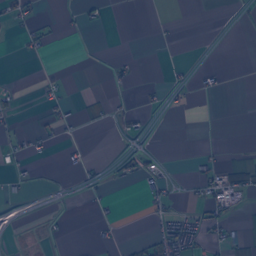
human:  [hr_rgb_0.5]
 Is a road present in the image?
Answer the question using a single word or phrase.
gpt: yes

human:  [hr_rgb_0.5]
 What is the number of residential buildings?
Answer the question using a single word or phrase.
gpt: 496

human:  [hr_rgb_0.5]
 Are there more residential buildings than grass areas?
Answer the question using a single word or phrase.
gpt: yes

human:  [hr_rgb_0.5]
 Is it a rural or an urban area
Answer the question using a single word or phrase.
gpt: urban

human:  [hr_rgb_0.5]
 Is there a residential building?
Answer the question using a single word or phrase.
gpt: yes

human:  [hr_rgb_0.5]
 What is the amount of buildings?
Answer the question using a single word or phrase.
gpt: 517

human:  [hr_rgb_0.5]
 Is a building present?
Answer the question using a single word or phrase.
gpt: yes

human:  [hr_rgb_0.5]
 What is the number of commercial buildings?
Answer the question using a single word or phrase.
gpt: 10

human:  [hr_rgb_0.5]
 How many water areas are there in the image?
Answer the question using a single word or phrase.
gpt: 14

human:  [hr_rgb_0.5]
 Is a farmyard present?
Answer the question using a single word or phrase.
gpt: yes

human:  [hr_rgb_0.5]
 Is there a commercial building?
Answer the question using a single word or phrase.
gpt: yes

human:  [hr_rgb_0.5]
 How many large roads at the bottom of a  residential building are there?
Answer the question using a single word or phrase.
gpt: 0

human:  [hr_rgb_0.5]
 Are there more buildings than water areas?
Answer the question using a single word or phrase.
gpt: yes

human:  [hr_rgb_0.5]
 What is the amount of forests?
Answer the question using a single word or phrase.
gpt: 23

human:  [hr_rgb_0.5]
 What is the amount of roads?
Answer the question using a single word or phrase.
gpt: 276

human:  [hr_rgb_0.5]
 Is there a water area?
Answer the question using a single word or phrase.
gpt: yes

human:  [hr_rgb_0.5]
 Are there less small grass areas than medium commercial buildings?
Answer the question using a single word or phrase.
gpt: no

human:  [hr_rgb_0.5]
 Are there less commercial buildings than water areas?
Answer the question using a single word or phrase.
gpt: yes

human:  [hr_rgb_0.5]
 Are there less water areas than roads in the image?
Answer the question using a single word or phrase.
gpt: yes

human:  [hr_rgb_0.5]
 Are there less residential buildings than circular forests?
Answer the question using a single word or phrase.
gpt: no

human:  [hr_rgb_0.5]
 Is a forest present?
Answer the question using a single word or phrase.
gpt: yes

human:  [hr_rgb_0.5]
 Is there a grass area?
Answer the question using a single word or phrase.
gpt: yes

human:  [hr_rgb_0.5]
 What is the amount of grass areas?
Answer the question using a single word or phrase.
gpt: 117

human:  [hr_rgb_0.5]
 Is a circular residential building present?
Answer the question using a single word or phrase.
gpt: yes

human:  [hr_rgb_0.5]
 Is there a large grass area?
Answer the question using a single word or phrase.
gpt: yes

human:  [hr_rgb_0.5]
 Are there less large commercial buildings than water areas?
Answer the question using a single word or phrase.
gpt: yes

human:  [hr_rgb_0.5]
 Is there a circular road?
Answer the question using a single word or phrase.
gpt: no

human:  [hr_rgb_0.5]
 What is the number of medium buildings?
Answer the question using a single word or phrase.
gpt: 11

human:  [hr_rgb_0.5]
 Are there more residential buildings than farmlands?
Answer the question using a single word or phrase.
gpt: yes

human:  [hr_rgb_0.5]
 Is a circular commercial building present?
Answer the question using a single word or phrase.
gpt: no

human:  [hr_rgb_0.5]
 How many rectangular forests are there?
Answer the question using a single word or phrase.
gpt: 4

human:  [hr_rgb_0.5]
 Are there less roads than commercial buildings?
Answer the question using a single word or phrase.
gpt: no

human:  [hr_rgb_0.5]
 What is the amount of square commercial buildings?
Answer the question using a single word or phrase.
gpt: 0

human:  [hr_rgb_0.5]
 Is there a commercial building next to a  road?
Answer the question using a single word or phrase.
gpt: yes

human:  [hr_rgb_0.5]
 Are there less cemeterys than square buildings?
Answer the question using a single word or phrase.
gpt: no

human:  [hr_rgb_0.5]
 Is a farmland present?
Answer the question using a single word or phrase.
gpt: yes

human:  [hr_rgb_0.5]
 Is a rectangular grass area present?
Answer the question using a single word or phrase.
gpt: yes

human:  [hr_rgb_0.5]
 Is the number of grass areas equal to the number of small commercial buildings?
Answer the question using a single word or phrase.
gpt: no

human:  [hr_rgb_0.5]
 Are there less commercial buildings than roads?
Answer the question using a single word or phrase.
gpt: yes

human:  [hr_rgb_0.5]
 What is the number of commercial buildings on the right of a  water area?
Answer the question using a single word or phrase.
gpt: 8

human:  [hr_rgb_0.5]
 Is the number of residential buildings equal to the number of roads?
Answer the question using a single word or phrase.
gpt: no

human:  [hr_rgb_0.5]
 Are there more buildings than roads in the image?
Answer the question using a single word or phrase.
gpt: yes

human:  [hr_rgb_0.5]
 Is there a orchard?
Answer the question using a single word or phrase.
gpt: yes

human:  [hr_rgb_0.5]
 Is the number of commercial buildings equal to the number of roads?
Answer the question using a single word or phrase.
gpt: no

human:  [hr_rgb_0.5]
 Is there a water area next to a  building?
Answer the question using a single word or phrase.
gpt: yes

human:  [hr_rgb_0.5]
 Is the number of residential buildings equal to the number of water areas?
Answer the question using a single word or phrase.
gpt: no

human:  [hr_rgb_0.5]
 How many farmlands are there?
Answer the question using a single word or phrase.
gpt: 49

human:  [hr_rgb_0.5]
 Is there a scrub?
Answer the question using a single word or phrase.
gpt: yes

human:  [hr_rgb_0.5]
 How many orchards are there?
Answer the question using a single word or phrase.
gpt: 10

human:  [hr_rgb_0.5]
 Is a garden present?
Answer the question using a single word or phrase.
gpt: yes

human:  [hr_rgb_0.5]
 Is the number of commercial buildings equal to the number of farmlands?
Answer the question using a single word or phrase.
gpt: no

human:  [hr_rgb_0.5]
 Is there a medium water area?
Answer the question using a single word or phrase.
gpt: yes

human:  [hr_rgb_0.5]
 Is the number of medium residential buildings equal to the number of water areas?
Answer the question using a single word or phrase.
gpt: no

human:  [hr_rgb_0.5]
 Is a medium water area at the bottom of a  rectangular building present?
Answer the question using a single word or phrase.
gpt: yes

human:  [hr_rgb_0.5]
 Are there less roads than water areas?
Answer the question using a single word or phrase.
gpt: no

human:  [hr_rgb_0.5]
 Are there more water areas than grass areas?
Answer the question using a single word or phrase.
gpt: no

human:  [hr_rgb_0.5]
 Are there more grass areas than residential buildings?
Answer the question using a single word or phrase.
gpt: no

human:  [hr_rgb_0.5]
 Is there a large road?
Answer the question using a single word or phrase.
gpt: no

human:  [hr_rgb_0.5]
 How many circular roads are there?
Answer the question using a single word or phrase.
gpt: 0

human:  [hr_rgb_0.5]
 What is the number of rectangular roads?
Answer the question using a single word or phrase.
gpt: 0

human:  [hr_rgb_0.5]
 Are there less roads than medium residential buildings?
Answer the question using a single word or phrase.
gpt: no

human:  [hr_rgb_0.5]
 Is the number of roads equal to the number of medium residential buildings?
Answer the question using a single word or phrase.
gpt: no

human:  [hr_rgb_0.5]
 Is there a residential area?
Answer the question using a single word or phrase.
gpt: yes

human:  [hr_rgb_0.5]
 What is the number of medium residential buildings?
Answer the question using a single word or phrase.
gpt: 6